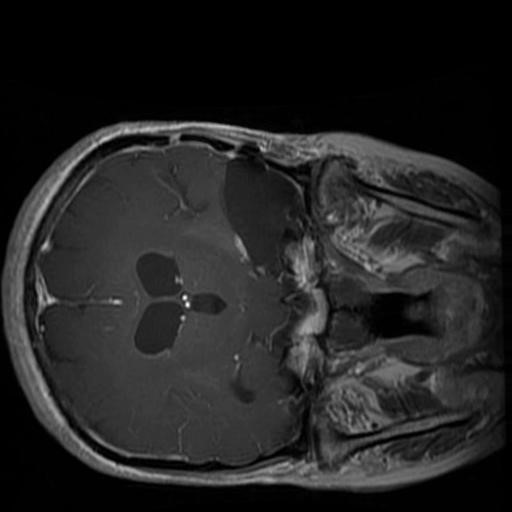
Label: brain_glioma